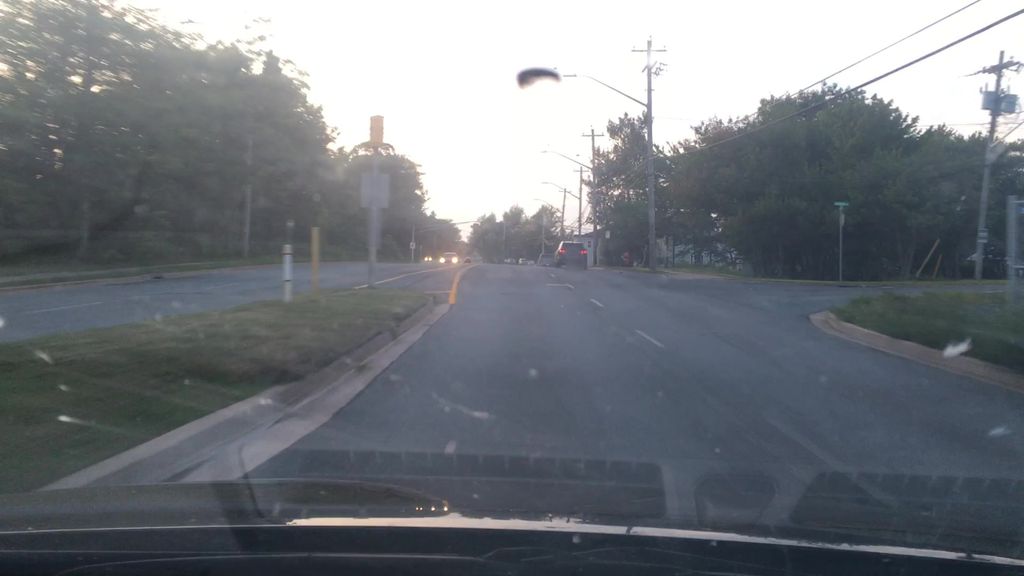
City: halifax